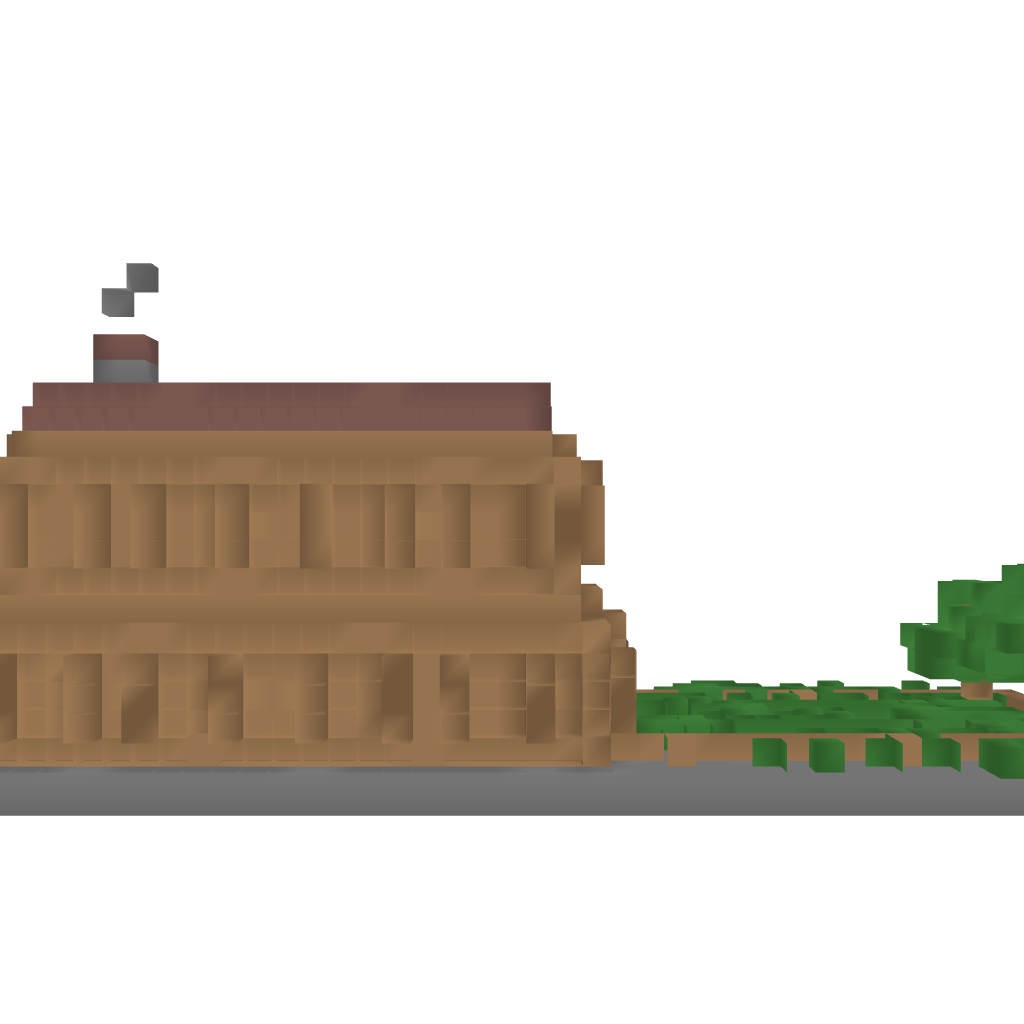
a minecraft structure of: Old Fashioned Log Cabin bad low quality